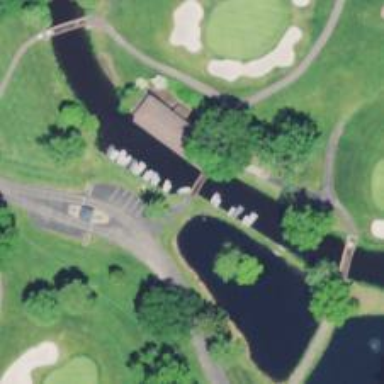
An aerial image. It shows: Path for both roads and golfers.